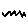
Label: zigzag